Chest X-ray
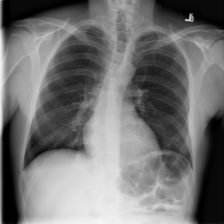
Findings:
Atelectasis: negative
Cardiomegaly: negative
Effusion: negative
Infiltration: negative
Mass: negative
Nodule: negative
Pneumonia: negative
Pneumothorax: negative
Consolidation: negative
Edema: negative
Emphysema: negative
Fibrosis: negative
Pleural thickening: negative
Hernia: negative